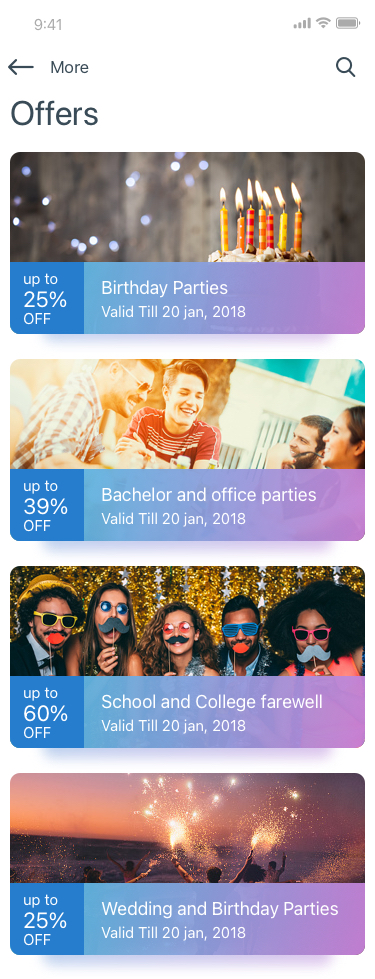
Text in this UI design:
Birthday Parties
Valid Till 20 jan, 2018
up to
OFF
25%
Bachelor and office parties
Valid Till 20 jan, 2018
up to
OFF
39%
School and College farewell
Valid Till 20 jan, 2018
up to
OFF
60%
Wedding and Birthday Parties
Valid Till 20 jan, 2018
up to
OFF
25%